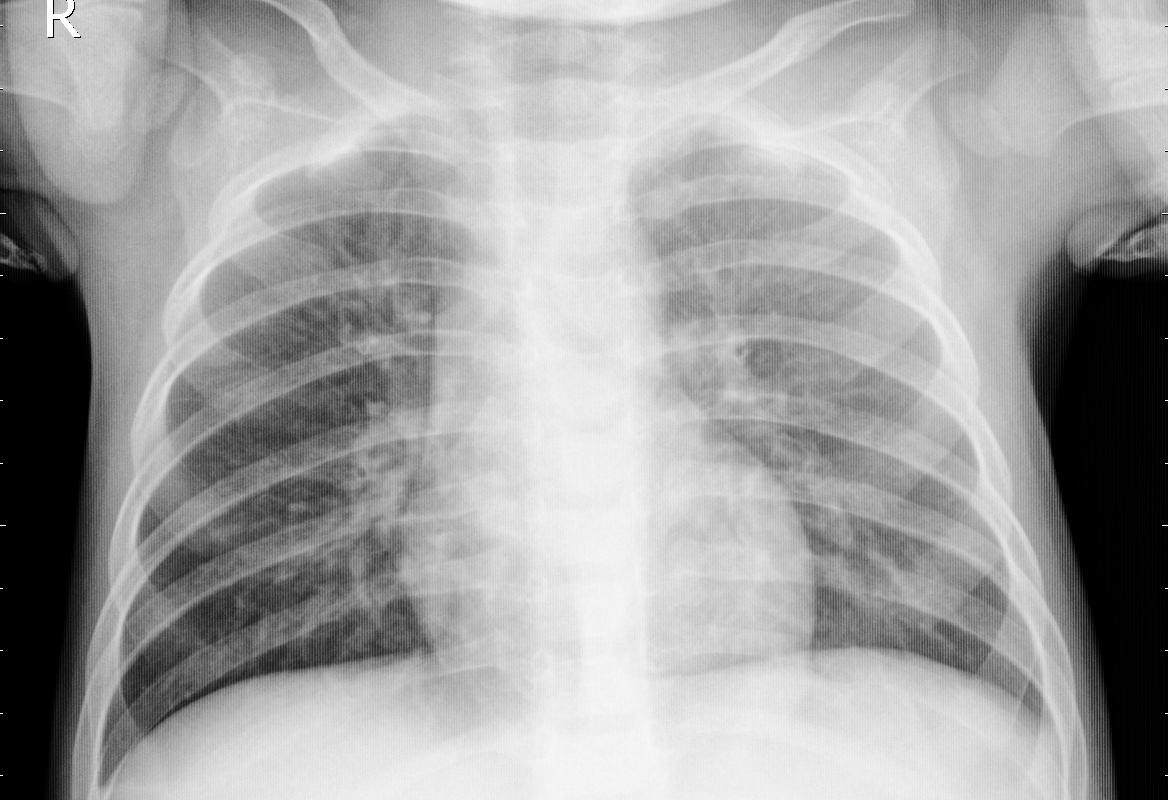
Diagnosis: PNEUMONIA